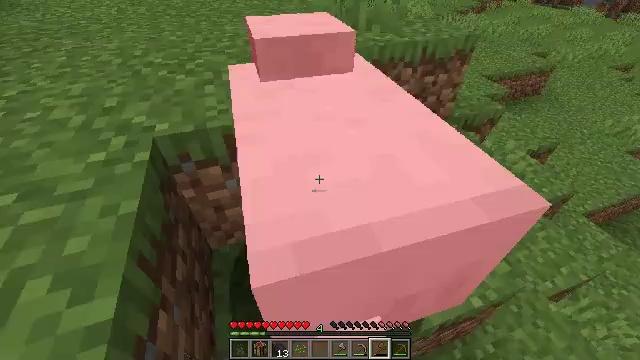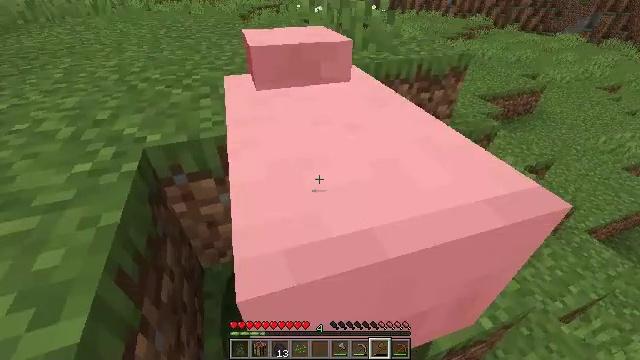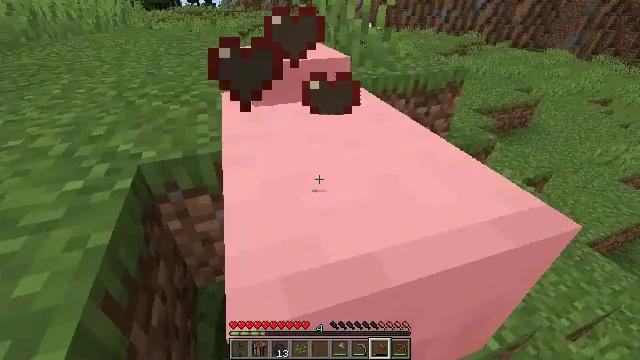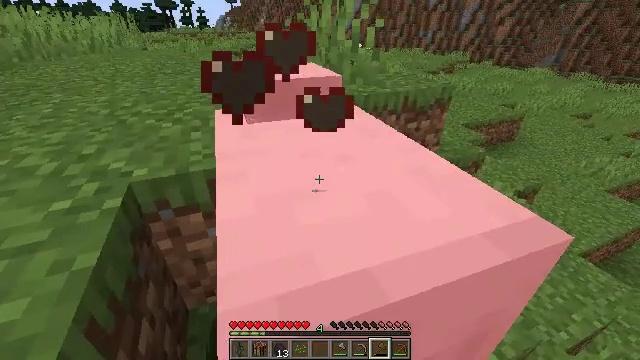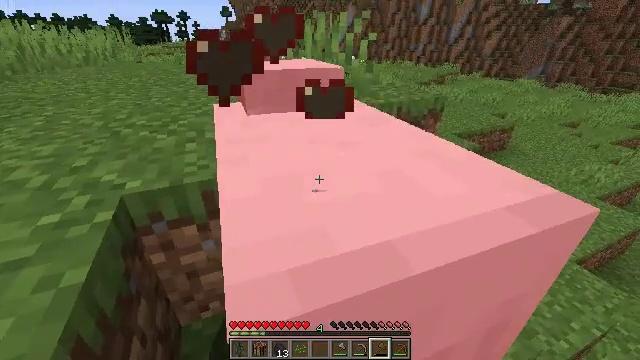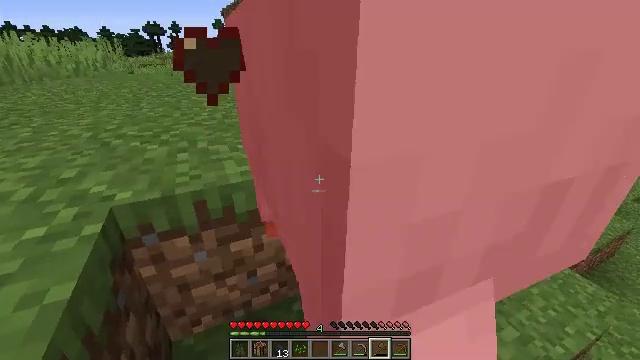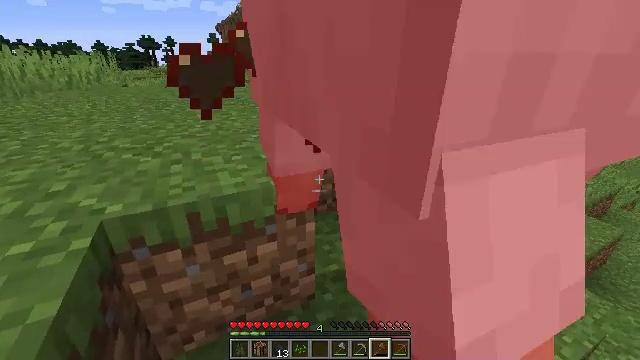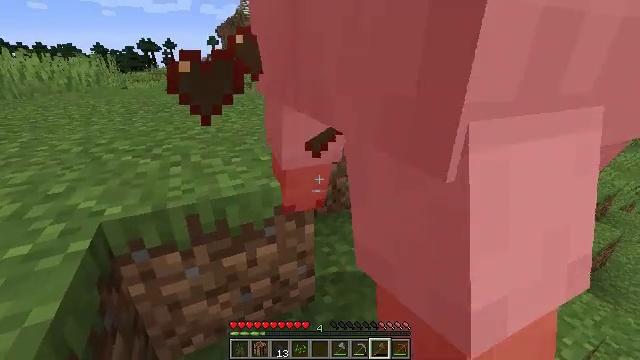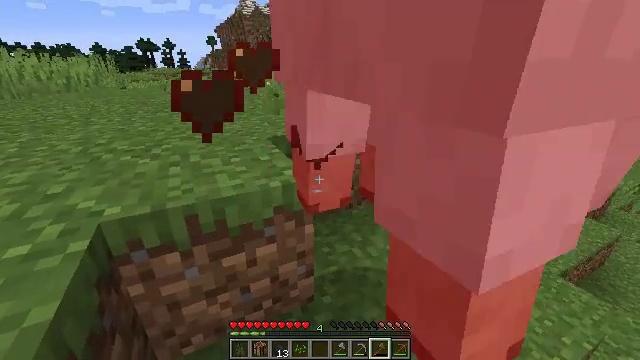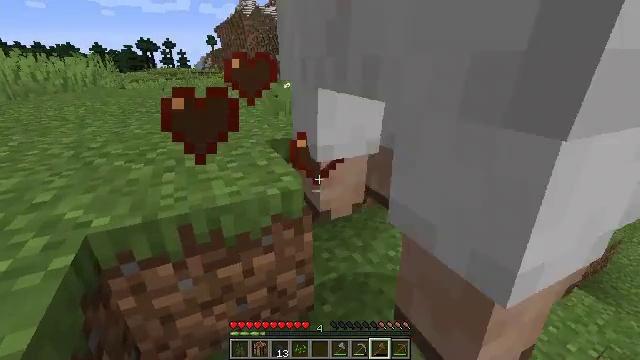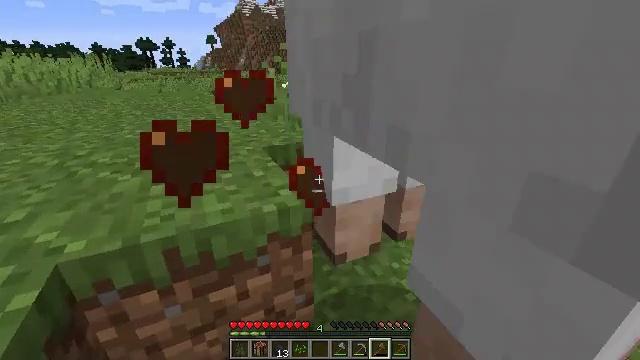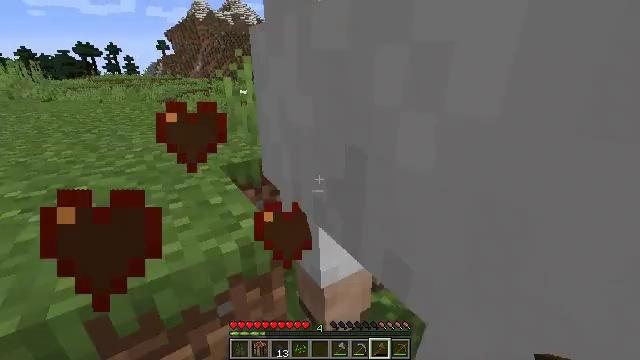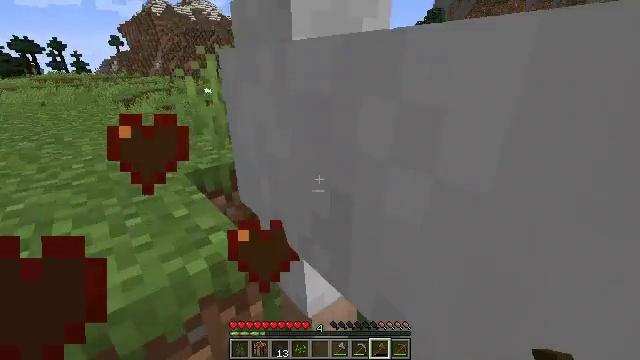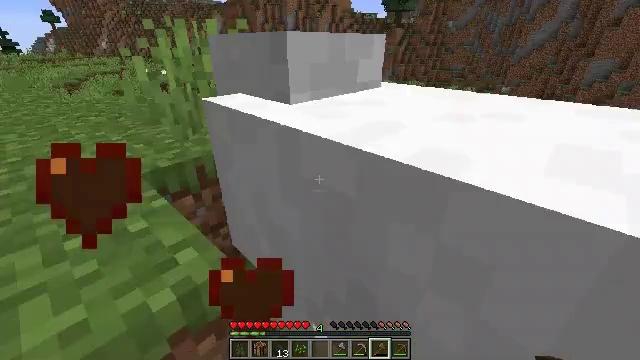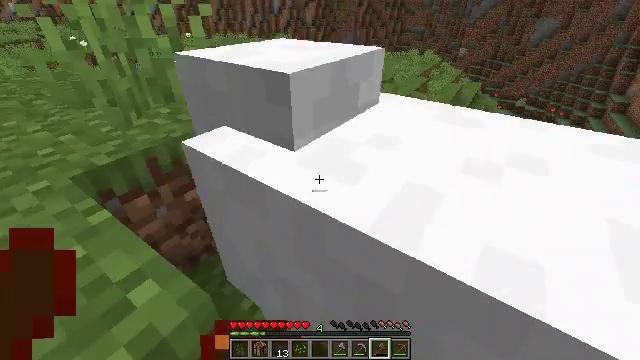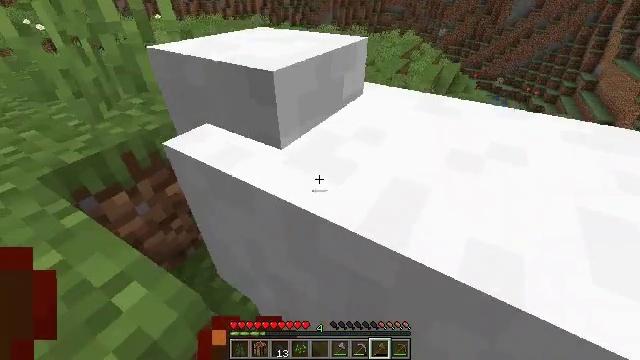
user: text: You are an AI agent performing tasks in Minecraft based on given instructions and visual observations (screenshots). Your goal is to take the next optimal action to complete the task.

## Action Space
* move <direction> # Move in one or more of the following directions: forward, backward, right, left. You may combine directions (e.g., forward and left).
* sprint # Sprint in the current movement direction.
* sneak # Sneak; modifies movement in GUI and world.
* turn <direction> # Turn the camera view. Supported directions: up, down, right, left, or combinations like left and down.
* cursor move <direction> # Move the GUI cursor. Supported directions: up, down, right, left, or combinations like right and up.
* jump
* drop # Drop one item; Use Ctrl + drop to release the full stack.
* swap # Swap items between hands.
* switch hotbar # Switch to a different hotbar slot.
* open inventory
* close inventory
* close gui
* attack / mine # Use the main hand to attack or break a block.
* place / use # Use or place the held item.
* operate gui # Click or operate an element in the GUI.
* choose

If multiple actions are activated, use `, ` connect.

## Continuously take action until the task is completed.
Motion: motion action
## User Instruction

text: Kill mobs.
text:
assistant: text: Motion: turn up
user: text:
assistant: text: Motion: turn up
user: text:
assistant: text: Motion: turn right and up
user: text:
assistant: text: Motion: turn right and up
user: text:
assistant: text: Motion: turn right and up
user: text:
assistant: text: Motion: turn right and up
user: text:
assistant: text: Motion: no_op
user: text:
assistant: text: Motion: no_op
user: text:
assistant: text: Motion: move forward
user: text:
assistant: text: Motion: move forward
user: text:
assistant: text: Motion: move forward, turn right and up
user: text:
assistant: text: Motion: move forward, turn right
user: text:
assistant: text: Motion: move forward, turn right and down, attack / mine
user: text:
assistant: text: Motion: move forward, turn right and down, attack / mine
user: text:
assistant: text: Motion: turn right and down, attack / mine
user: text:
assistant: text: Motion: turn right and down, attack / mine
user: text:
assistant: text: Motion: turn right and down
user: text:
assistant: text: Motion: no_op
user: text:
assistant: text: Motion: no_op